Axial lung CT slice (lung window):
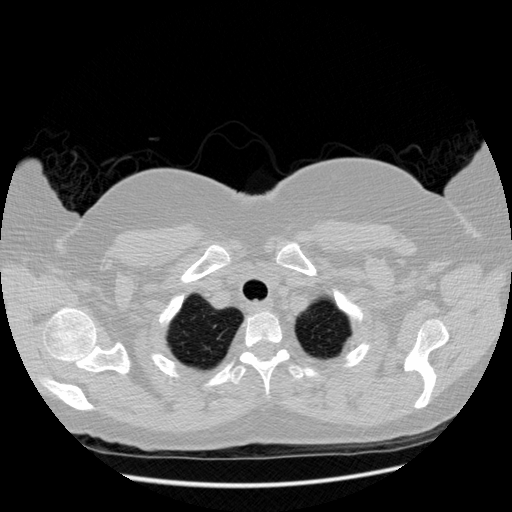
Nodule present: no